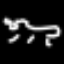
Label: frog